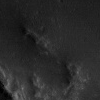
Atmospheric dust classification: not_dusty